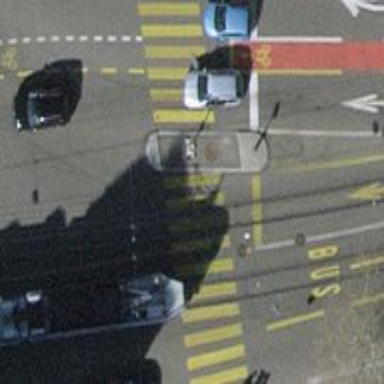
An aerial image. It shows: Crossing equipped with traffic signals. It is zebra crossing.